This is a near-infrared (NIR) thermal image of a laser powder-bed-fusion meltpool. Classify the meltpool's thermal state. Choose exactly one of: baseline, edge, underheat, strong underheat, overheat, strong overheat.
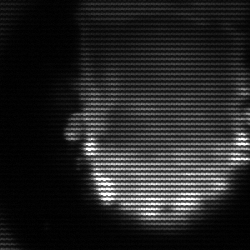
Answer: baseline